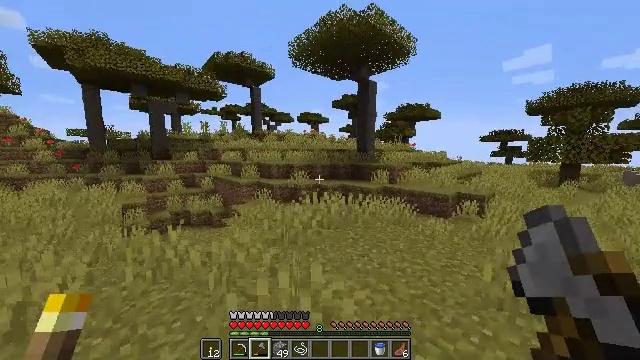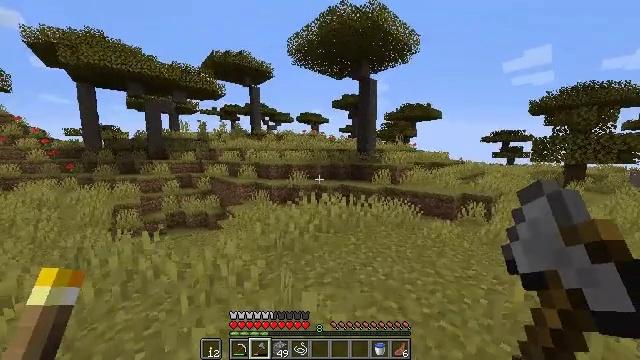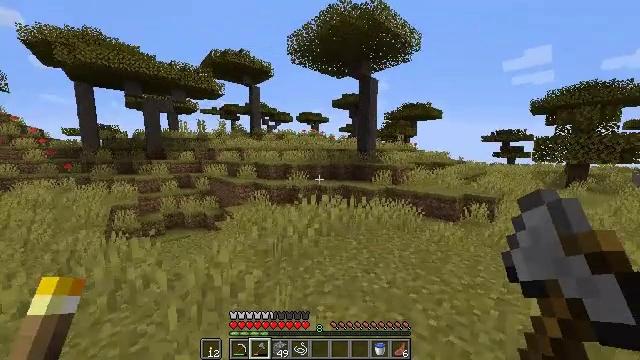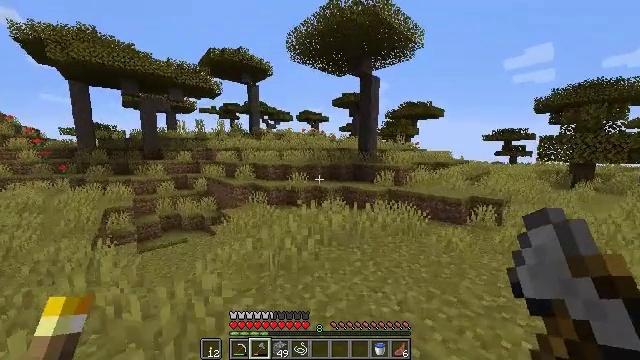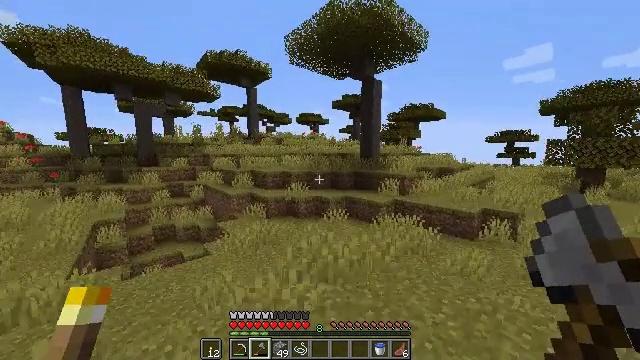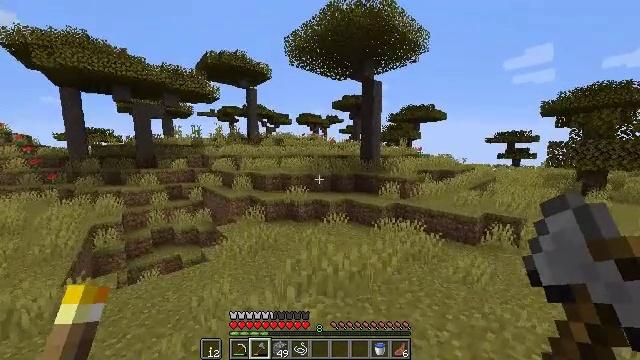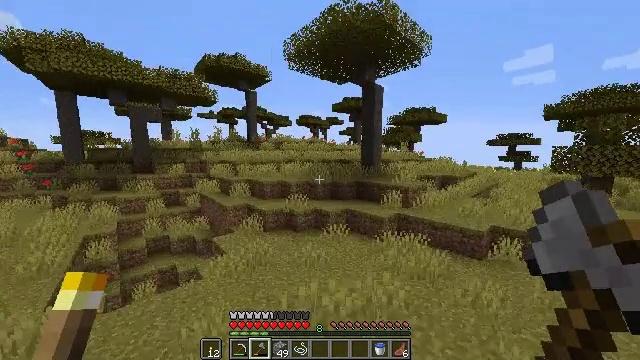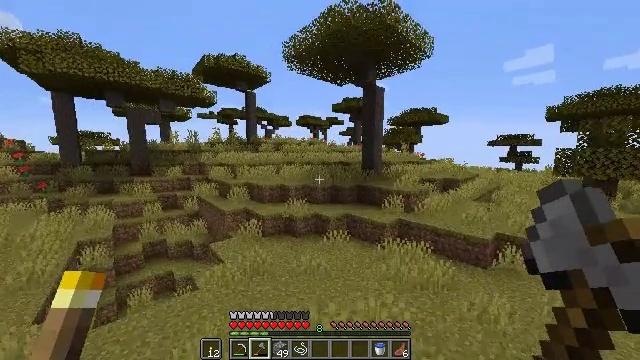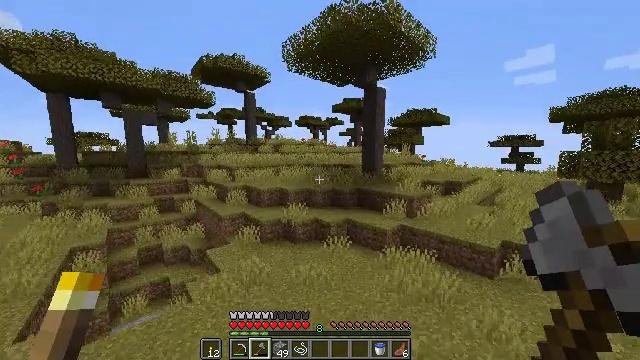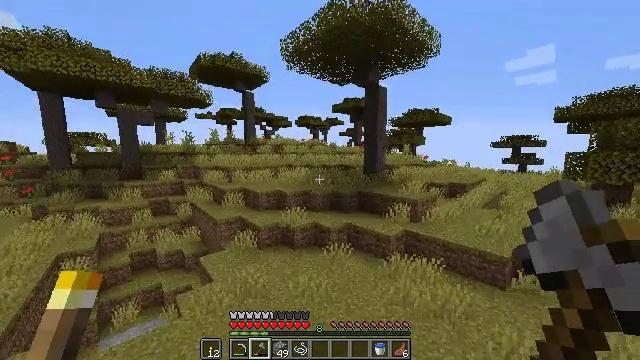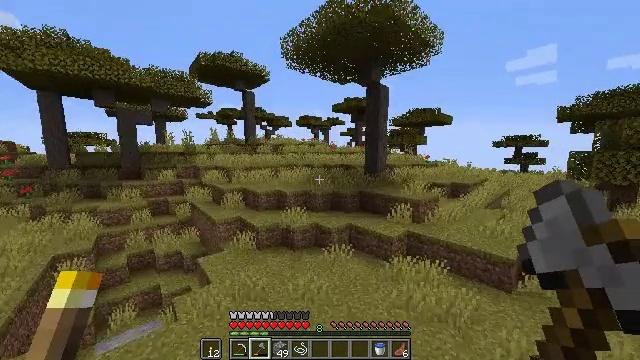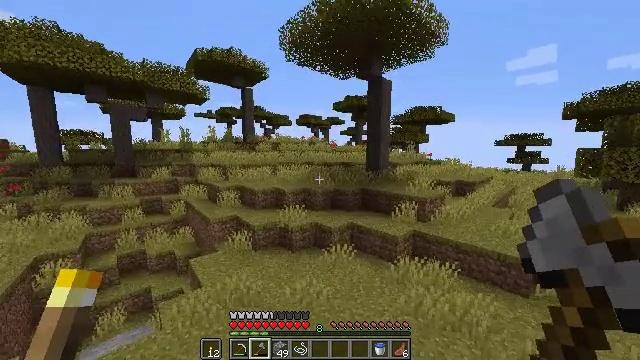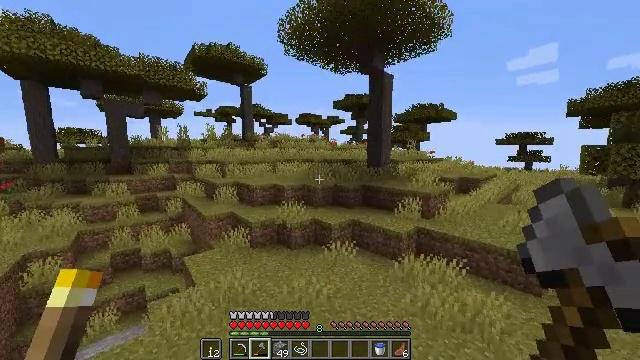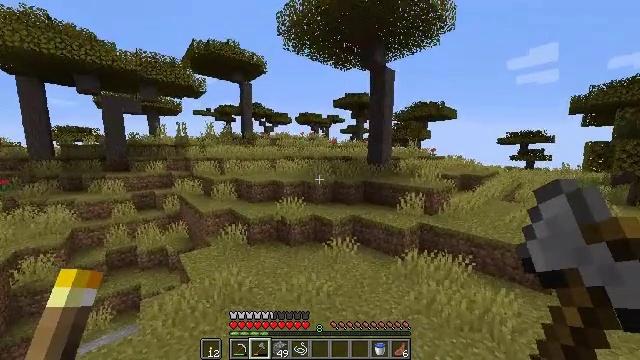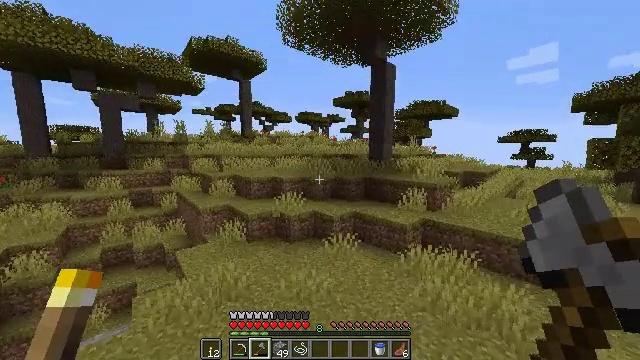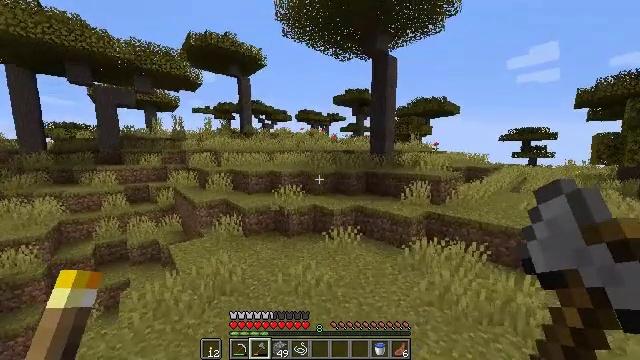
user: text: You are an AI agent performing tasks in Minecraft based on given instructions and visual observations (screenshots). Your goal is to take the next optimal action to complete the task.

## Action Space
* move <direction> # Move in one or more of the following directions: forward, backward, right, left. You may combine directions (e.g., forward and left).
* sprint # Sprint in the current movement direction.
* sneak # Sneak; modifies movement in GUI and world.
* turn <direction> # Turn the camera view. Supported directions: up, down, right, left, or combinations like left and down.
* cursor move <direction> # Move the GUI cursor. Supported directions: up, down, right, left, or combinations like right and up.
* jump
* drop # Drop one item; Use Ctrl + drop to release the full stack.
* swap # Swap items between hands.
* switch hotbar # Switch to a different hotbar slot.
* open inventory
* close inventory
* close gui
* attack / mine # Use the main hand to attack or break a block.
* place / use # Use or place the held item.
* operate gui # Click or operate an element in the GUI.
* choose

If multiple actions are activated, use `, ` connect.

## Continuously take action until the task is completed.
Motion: motion action
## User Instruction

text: Mine the orange carpet to pick it up.
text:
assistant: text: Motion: move forward, sprint, attack / mine
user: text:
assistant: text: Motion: move forward, sprint, attack / mine
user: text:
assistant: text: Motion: move forward, sprint, attack / mine
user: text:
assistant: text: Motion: move forward, sprint, attack / mine, jump
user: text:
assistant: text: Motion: move forward, sprint, attack / mine, jump
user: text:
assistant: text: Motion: move forward, sprint, attack / mine, jump
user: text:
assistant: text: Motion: move forward, sprint, attack / mine, jump
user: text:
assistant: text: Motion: move forward, sprint, attack / mine, jump
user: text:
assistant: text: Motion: move forward, sprint, attack / mine, jump
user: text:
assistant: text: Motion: move forward, sprint, attack / mine, jump
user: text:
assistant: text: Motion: move forward, sprint, attack / mine, jump
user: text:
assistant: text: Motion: move forward, sprint, attack / mine, jump
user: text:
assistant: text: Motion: move forward, sprint, attack / mine, jump
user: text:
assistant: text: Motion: move forward, sprint, attack / mine, jump
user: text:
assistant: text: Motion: move forward, sprint, attack / mine, jump
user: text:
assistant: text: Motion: move forward, sprint, attack / mine, jump
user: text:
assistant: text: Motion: move forward, sprint, attack / mine, jump
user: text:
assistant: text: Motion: move forward, sprint, attack / mine, jump
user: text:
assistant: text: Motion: move forward, sprint, attack / mine, jump
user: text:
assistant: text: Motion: move forward, sprint, turn left and down, attack / mine, jump
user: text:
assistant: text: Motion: move forward, sprint, turn left and down, attack / mine, jump
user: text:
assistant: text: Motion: move forward, sprint, attack / mine, jump
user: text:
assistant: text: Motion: move forward, sprint, attack / mine, jump
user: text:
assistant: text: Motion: move forward, sprint, attack / mine, jump
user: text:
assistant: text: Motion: move forward, sprint, turn right, attack / mine
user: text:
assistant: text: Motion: move forward, sprint, turn right, attack / mine
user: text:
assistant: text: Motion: move forward, sprint, turn right, attack / mine
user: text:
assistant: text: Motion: move forward, sprint, turn right and up, attack / mine, jump
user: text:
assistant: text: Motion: move forward, sprint, attack / mine, jump
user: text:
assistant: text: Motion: move forward, sprint, attack / mine, jump